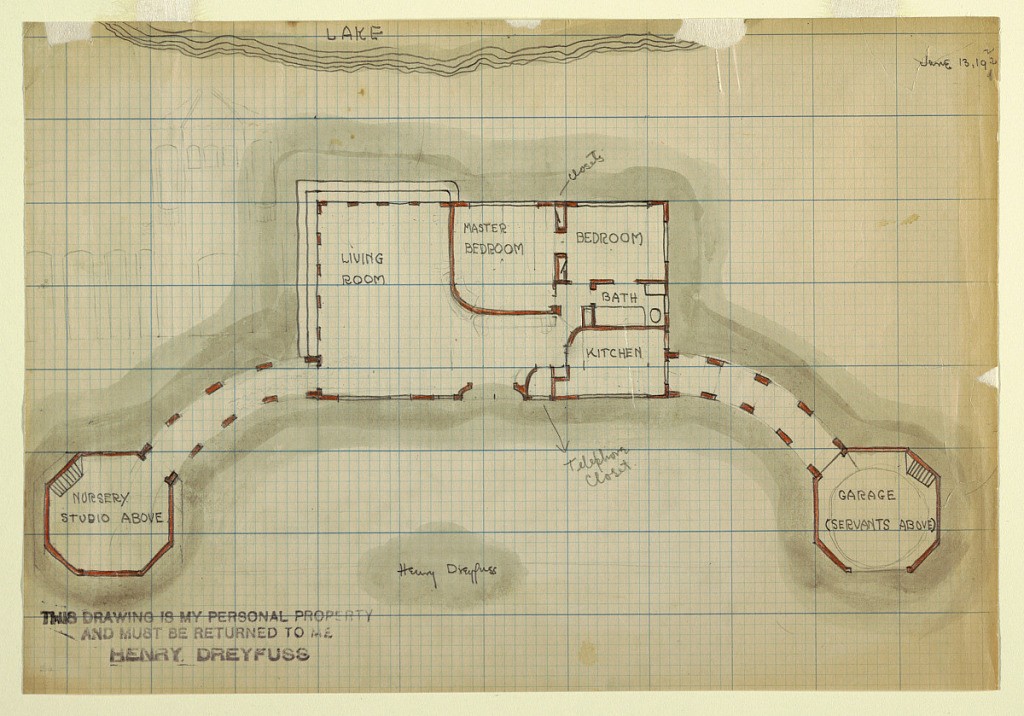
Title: Sketch of Floor Plan Facing a Lake, for Stage Set
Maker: Henry Dreyfuss , American, 1904 – 1972
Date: June 13, 1922
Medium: Graphite, red crayon on paper
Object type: Drawing
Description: Plan of house with rooms identified; lake upper margin.